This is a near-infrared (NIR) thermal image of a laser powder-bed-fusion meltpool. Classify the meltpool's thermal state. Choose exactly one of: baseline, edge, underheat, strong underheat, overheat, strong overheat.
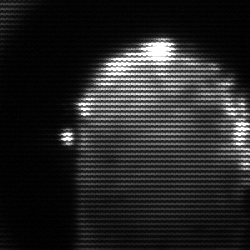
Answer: baseline